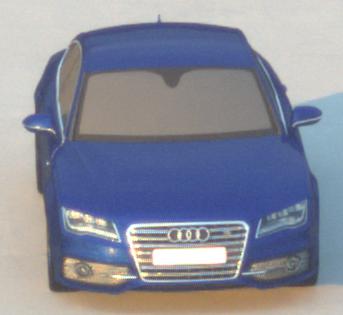
Make: Audi
Model: S7 Sportback cod
Detailed model: S7 (4G) Sportback
Model produced from: 2012/06
Model produced until: 2014/05
Doors: 5
Color: blue
Road condition: dry road
Daytime: sunrise or sunset
Contrast: medium contrast